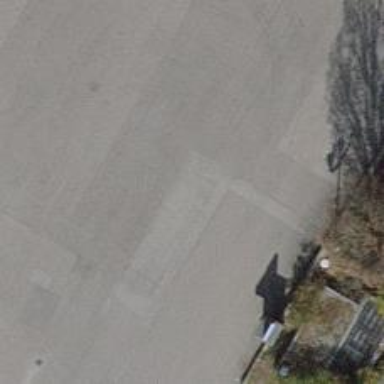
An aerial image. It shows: Pedestrian road with asphalt surface.